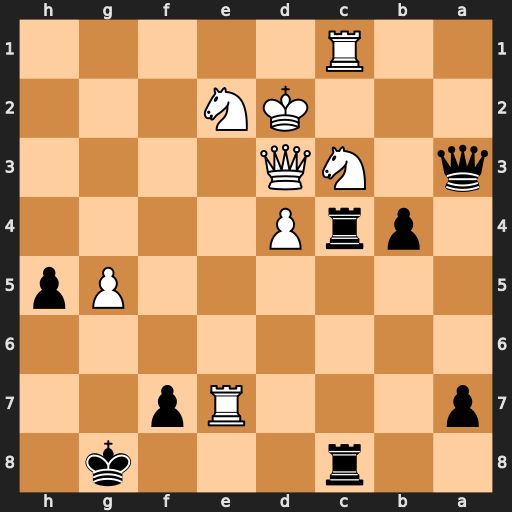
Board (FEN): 2r3k1/p3Rp2/8/6Pp/1prP4/q1NQ4/3KN3/2R5
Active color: b
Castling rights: -
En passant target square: -
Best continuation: bxc3+ Rxc3 Rxc3 Nxc3 Qxe7